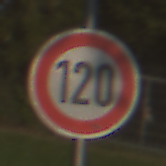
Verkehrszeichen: Geschwindigkeit120
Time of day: MorningAfternoon
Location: Outdoor (Nature)
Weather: PartlyCloudy
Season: NotSpecified
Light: Natural